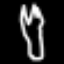
Label: fork